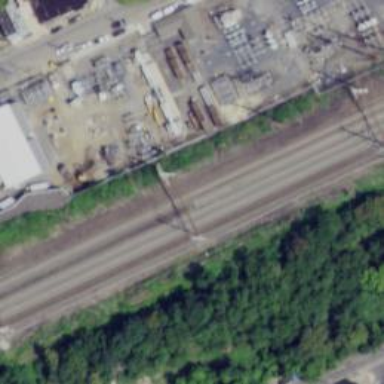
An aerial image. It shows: Abandoned railway track with electrified contact line. The track runs along embankment.